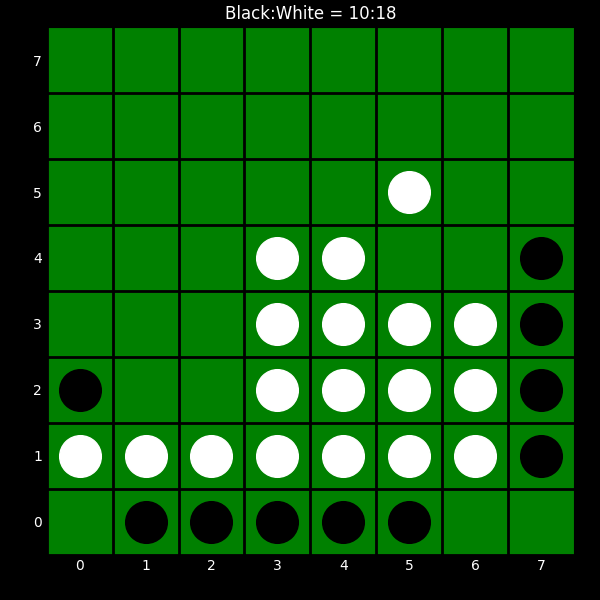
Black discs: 10
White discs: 18